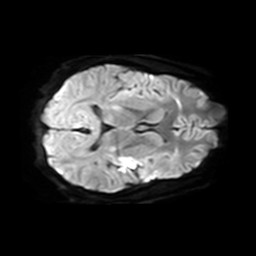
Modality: TRACE
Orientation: axial
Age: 53
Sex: female
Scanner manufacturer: philips
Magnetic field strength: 3 T
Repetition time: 3.078 s
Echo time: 0.076 s